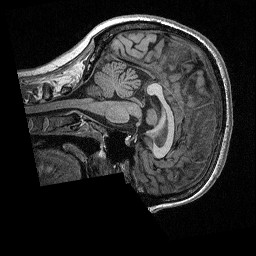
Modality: T1w
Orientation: sagittal
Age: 34
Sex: female
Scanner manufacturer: siemens
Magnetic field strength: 3 T
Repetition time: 2.3 s
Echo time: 0.00298 s